Question: I configured the spatial plugin for Neo4j with the following REST API Calls:
'''
POST http://localhost:7474/db/data/ext/SpatialPlugin/graphdb/addSimplePointLayer
{
"layer" : "geom",
"lat" : "lat",
"lon" : "lon"
}
POST http://localhost:7474/db/data/index/node/
{
"name" : "geom",
"config" : {
"provider" : "spatial",
"geometry_type" : "point",
"lat" : "lat",
"lon" : "lon"
}
}
'''
I add spatial nodes with the following Scala code (embedded in a Play application):
'''
val mergeStatement = Cypher(
"""
MERGE (location: Location {placesID: {id}, name: {name}, lat: {lat}, lon: {lon}})
RETURN id(location)
"""
).on("id" -> id, "name" -> name, "reference" -> reference, "lat" -> latitude, "lon" -> longitude)
val nodeID = mergeStatement().head<URL>
val bodyA = JsObject(Seq(("value",JsString("dummy")),("key",JsString("dummy")),("uri", JsString(Neo4jREST.baseURL + "node/" + nodeID.toString))))
WS.url(Neo4jREST.baseURL + "index/node/geom").withHeaders("Accept" -> "application.json").post(bodyA) map { response =>
val bodyB = JsObject(Seq(("layer",JsString("geom")),("node", JsString(Neo4jREST.baseURL + "node/" + nodeID.toString))))
WS.url(Neo4jREST.baseURL + "ext/SpatialPlugin/graphdb/addNodeToLayer").withHeaders("Accept" -> "application.json").post(bodyB)
}
'''

Everything looks fine and
'''
POST http://neo4jurl/db/data/ext/SpatialPlugin/graphdb/findGeometriesWithinDistance'
{
"layer" : "geom",
"pointX" : 8.5,
"pointY" : 47.3,
"distanceInKm" : 10
}
'''
returns some Location nodes (and some nodes from the spatial index itself - is this normal?) but
'''
POST http://neo4jurl//db/data/cypher
{
"query" : "start node = node:geom('withinDistance:[8.5,47.3, 10.0]') return node"
}
'''
only returns
'''
{
"columns" : [
"node"
],
"data" : []
}
'''
What is wrong? Is something missing?
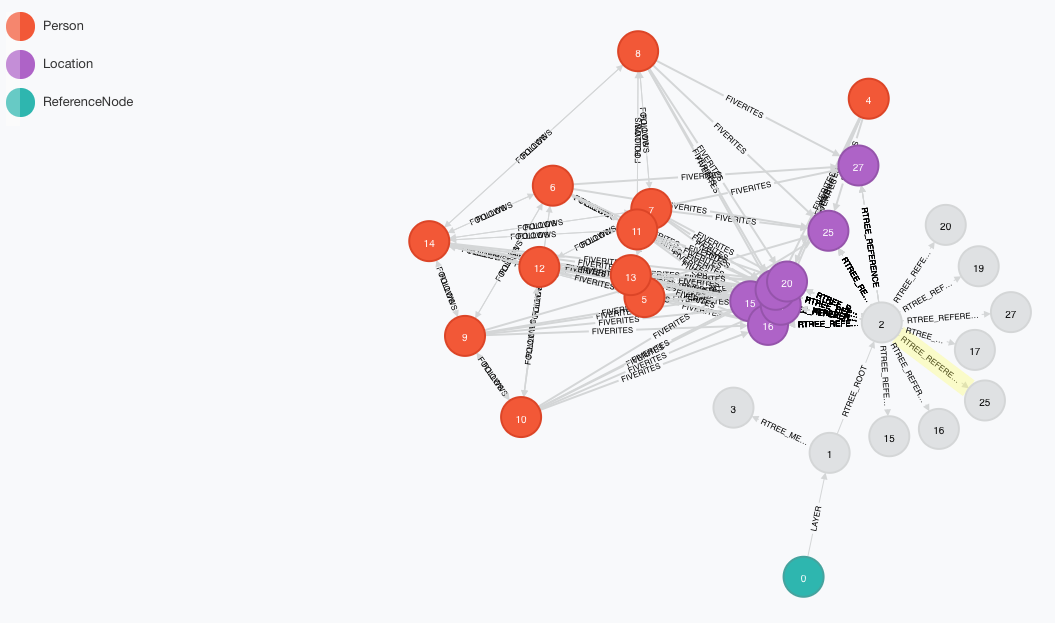
Answer: You are mixing up Layers with Indexes. The cypher query only works off indexes. So don't even create a layer. Just create a spatial index, and add nodes to the spatial index, then cypher will see them.
See <URL> for example.